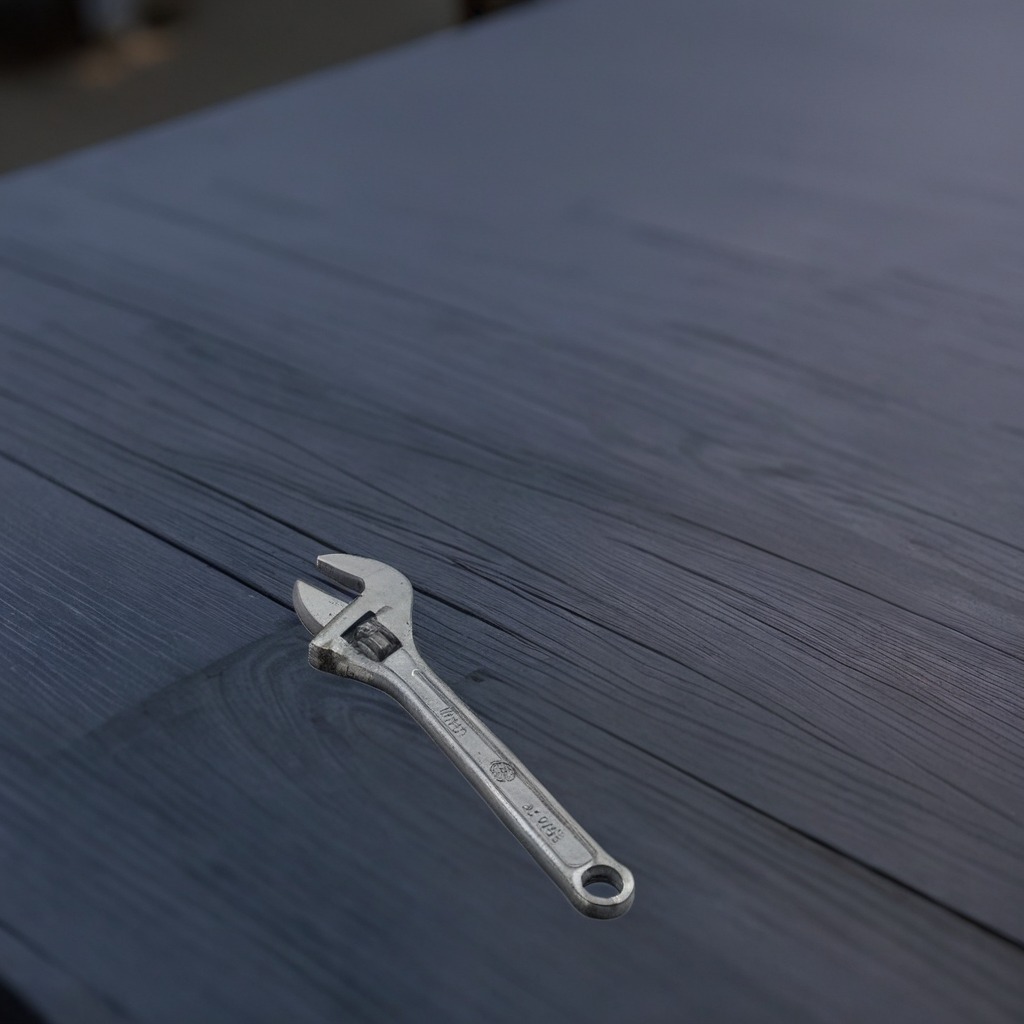
An wrench is lying on a old table with faint burn marks in a small garage at twilight.